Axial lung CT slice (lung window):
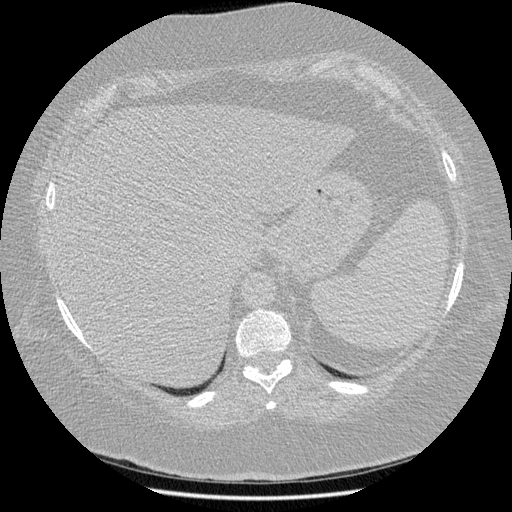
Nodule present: no